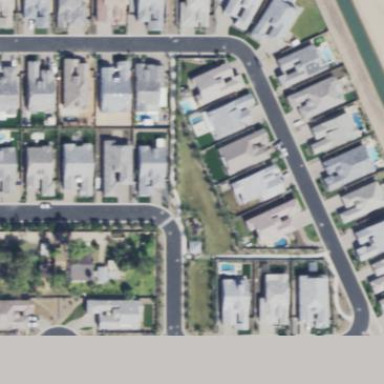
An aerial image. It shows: Gated residential area.